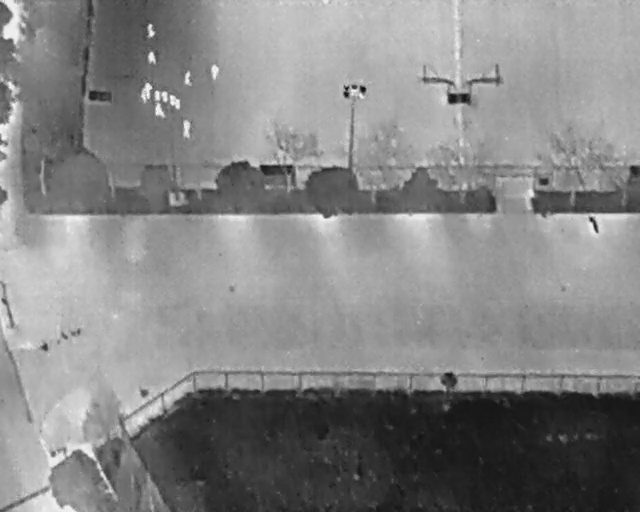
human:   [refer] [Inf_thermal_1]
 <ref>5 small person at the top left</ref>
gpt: <box>[[22, 5, 24, 6, 2], [22, 10, 24, 12, 2], [28, 14, 30, 16, 2], [21, 16, 24, 18, 2], [21, 18, 23, 19, 2]]</box>